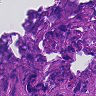
Metastatic tissue present: yes